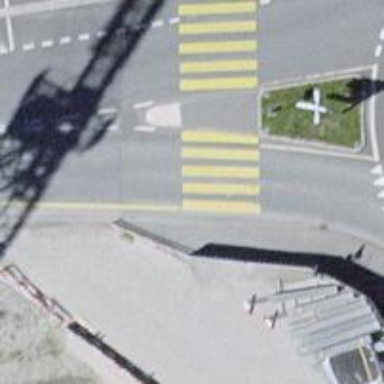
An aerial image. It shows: Uncontrolled zebra crossing with notable zebra markings.